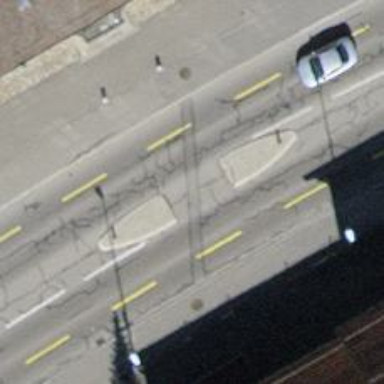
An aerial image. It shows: Crossing with island. The uncontrolled and unmarked crossing is one where pedestrians can safely navigate the road.